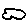
Label: cloud